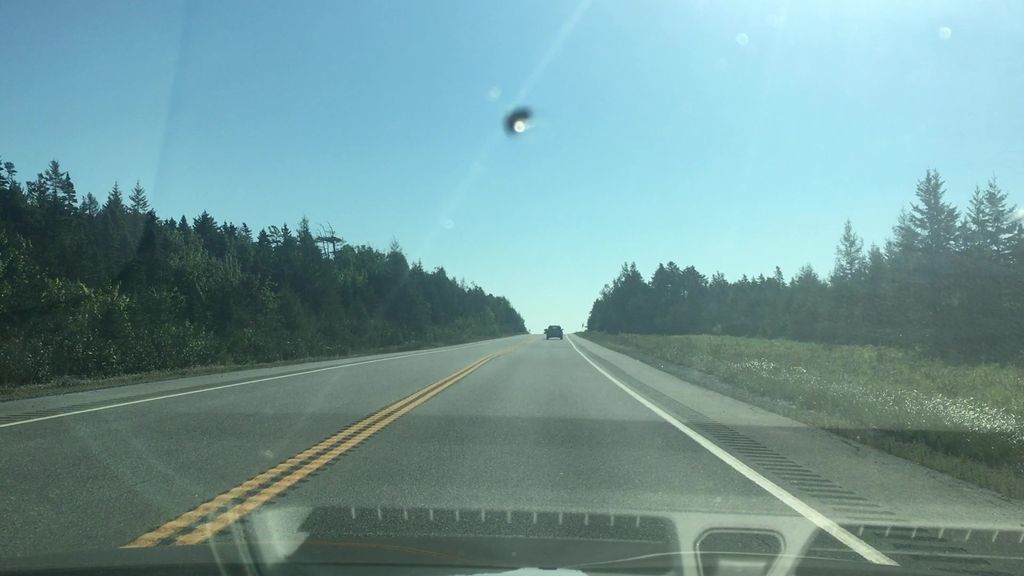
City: halifax